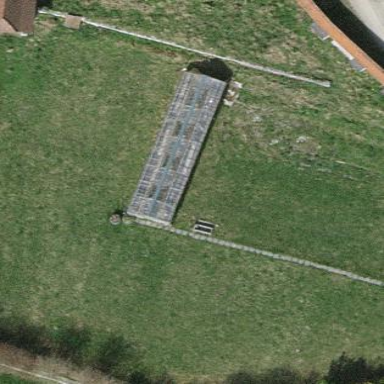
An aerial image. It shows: Greenhouse.